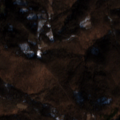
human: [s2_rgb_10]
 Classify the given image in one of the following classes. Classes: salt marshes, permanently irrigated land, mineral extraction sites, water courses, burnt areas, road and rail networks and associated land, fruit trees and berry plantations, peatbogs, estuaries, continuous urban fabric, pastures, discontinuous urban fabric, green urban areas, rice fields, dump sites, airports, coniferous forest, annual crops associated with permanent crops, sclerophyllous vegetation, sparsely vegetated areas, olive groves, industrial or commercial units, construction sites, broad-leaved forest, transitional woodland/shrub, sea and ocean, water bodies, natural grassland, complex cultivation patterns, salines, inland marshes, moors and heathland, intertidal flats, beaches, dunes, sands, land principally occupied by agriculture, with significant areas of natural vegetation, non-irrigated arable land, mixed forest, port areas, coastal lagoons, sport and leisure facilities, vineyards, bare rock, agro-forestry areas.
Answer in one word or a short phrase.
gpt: land principally occupied by agriculture, with significant areas of natural vegetation, broad-leaved forest, transitional woodland/shrub